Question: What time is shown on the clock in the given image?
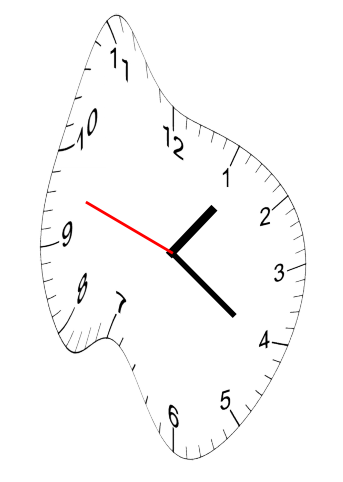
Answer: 01:20:48